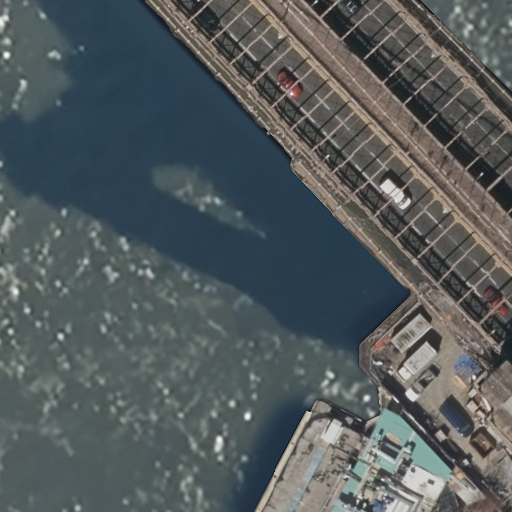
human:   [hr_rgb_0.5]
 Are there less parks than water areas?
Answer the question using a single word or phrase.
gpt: no

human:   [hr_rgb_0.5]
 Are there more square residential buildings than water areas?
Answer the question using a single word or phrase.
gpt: no

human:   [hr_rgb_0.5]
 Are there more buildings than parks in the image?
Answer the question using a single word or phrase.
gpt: yes

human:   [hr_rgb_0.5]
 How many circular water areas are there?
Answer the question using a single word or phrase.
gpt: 0

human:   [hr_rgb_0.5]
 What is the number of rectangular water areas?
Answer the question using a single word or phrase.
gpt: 0

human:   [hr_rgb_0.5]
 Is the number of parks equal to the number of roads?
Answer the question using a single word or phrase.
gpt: no

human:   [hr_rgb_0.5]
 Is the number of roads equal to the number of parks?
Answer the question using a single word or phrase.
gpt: no

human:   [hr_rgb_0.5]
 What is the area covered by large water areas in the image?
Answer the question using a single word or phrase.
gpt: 8788m2

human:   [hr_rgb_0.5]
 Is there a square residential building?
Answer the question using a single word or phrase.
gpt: no

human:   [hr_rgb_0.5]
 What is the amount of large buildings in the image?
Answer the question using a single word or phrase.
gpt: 2

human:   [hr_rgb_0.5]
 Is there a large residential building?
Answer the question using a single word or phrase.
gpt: yes

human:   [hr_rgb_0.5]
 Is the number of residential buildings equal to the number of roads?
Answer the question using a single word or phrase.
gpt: no

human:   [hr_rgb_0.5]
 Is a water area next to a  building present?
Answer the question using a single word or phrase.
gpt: yes

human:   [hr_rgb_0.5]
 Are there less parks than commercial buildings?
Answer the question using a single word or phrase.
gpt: no

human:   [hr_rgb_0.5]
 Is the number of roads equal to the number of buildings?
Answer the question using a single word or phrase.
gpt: no

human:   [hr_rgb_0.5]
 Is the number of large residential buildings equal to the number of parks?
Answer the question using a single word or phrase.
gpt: no

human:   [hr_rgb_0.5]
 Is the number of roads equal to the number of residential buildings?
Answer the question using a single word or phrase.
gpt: no

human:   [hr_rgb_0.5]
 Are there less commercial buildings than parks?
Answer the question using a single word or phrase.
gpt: yes

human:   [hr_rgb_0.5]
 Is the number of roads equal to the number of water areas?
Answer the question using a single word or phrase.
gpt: no

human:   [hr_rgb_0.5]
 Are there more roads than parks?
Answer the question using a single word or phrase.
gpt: yes

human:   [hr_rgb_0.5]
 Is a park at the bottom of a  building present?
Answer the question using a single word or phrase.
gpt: yes

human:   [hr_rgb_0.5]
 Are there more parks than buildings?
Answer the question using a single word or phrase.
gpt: no

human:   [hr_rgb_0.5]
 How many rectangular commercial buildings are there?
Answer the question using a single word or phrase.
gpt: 0

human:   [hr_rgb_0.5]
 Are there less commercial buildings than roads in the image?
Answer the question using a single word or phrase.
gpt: yes

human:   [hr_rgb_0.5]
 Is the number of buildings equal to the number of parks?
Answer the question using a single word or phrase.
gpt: no

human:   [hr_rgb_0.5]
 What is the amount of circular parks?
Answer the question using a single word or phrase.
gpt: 0

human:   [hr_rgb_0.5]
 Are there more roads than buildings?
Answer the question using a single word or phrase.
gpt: yes

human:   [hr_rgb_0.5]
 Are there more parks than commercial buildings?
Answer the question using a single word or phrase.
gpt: yes

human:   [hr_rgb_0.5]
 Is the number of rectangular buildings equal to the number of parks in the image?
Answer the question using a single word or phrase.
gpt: no

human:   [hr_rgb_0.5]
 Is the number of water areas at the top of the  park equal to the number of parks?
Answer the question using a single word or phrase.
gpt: yes

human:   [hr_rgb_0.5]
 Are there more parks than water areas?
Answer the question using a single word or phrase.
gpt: no

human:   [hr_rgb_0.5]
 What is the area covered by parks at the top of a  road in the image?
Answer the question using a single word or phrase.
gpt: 0m2

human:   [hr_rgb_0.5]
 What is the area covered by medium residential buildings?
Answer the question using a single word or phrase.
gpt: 0m2

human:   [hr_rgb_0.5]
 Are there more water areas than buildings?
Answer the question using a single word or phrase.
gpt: no

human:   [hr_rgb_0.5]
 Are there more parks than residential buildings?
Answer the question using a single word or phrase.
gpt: no

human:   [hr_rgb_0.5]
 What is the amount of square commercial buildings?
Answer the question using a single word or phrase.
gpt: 0